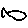
Label: fish